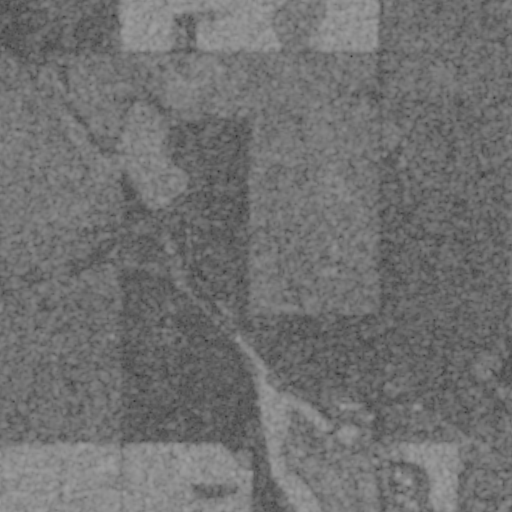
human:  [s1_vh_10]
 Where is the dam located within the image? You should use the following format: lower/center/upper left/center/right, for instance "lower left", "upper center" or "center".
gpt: The dam is located in the lower right of the image.
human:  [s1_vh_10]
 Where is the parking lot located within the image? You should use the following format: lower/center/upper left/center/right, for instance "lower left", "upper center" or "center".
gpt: There is no parking lot in the image.

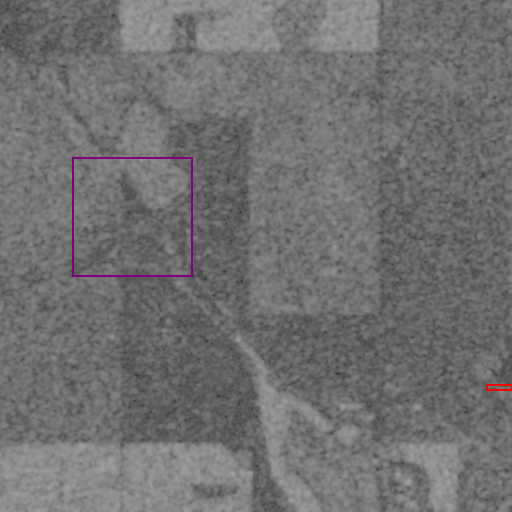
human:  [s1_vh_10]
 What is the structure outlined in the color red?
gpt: The structure outlined in red is a dam.
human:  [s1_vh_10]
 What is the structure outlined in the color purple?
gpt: The structure outlined in purple is a park.
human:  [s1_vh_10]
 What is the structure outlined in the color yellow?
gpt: There is no yellow outline.